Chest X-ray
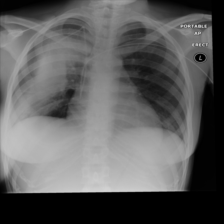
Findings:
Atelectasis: positive
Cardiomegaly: negative
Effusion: negative
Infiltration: negative
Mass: negative
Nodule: negative
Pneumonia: negative
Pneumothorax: negative
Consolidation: negative
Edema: negative
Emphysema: negative
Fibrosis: negative
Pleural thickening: negative
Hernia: negative